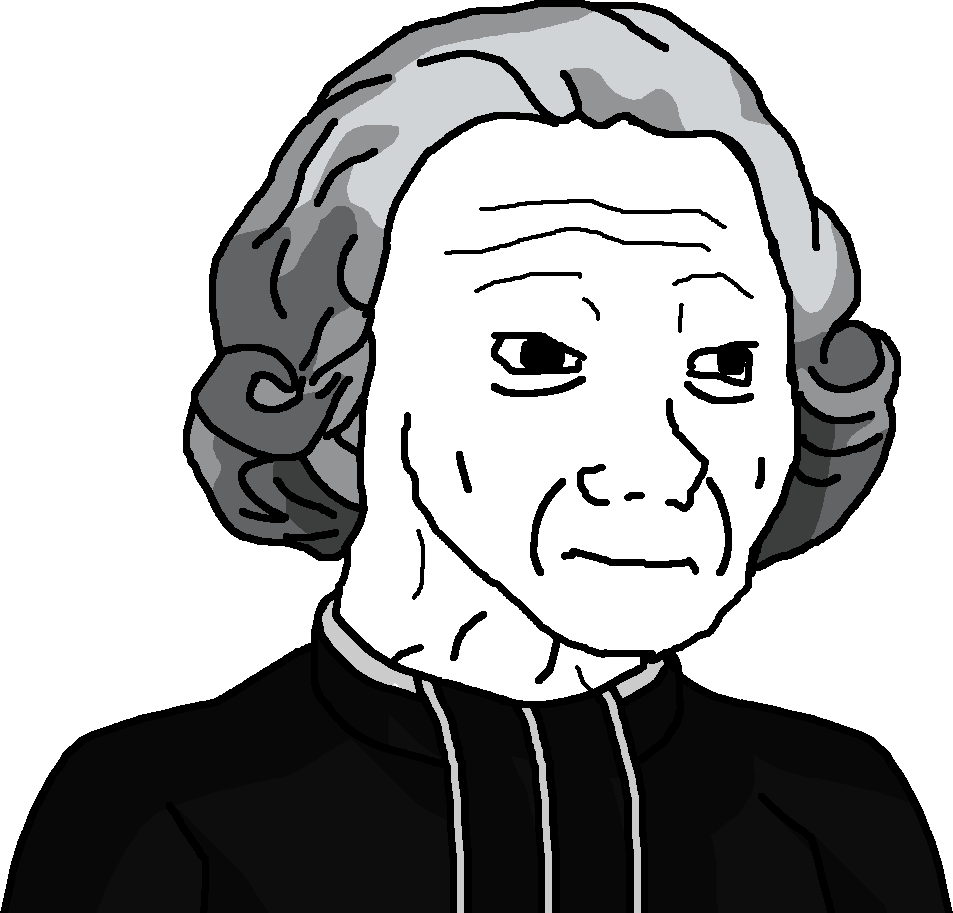
Label: 5_Tired_Wojak